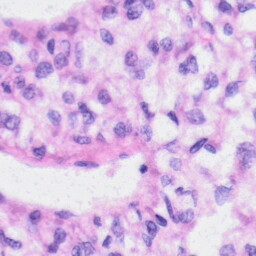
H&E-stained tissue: Liver